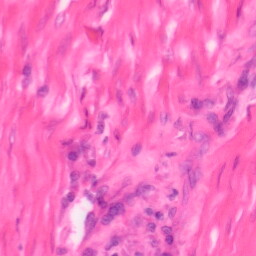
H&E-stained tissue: Colon